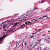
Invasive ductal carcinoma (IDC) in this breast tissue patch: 0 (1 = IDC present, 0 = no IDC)